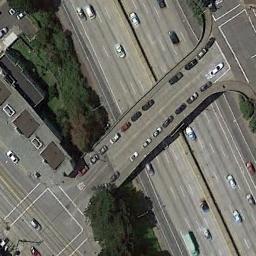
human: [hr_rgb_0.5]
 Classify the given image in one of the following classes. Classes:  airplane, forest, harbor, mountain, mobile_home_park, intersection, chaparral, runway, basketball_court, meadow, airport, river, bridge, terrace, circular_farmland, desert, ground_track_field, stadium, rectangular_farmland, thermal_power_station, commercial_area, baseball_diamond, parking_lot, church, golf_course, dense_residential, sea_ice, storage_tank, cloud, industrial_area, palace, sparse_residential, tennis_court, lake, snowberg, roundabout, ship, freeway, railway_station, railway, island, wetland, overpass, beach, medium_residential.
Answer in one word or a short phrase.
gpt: overpass